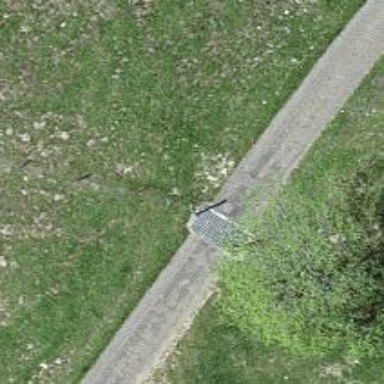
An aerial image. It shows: Cattle grid barrier.